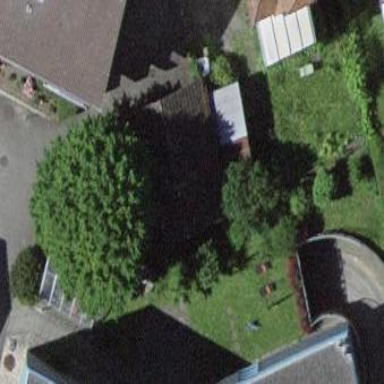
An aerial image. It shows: Garage building.